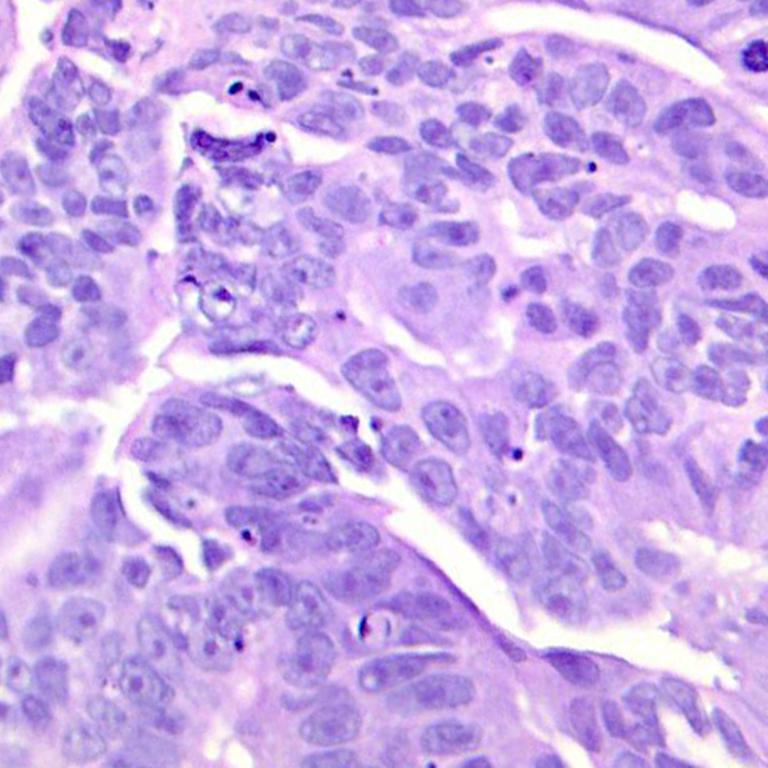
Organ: colon
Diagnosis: adenocarcinomas